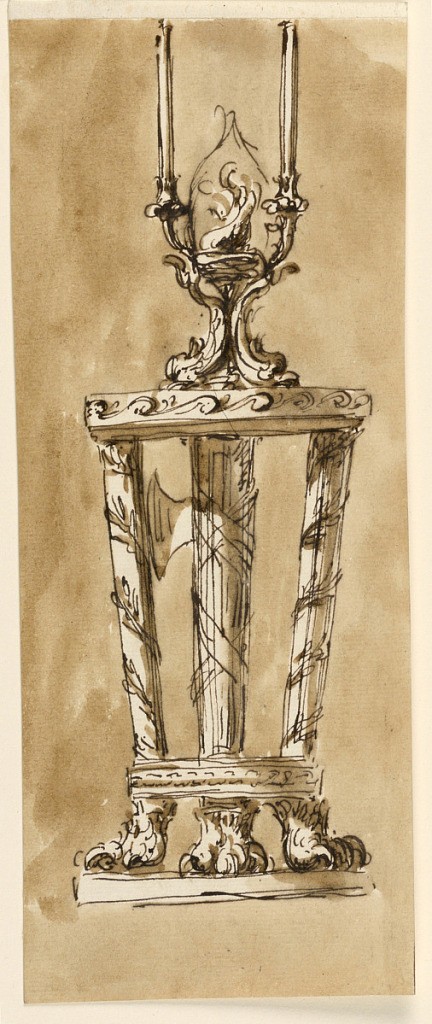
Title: Console table with candlestick
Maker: Giuseppe Barberi, Italian, 1746–1809
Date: ca. 1795
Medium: Pen and brown ink, brush and brown wash on off-white laid paper, lined
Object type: Drawing
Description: The legs have eagle's feet. The central one has the shape of fasces, with the ax turned toward left; the lateral ones are round posts surrounded by a garland. The legs are connected above the feet. Upon the table stands a candlestick. Upright dolphins supported with their tails a bowl in which a dolphin stands upright. From the rim spring two branches, each one with a candle. Usual background.